Question:
Apparently there is an image underneath another image, so is the super image (the one with the mailbox icon) just designed to be transparent in Photoshop, or Gimp, etc, or they used some other cool trick inside Cocoa?
I want to replicate this look.
Thanks!
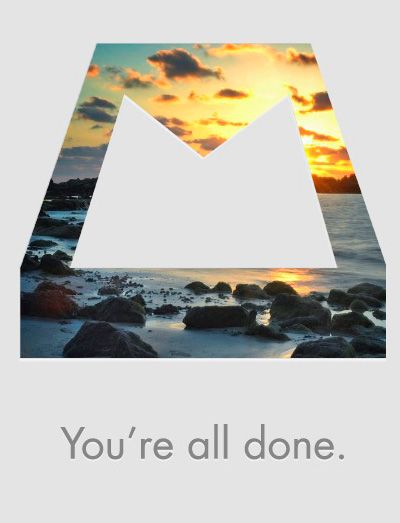
Answer: You can do it much easier with Photoshop (or with Gimp, i never used it but it is a fundamental feature it should exist). To do it in photoshop create a layer like your M shape filled with white or any other color, then copy the image you want to be masked to a new layer, arrange it to be the upper layer to M-shape layer. Then right click on image layer and press "create clipping mask" in context menu. It is very easy but then you won't be able to change image.
A dynamic alternative is to use 'CALayer''s 'mask' property. Again create a .png mask image with an M-shape and make sure other parts of the image are transparent. Then you may use this code to mask any image with the mask you created.
'''
CALayer *maskLayer = [CALayer layer];
UIImage *mask = [UIImage imageNamed:@"mask.png"];
maskLayer.contents = (id)mask.CGImage;
maskLayer.bounds = (CGRect){CGPointZero, mask.size};
UIImageView *viewToMask = [[UIImageView alloc] initWithFrame:someFrame];
viewToMask.image = [UIImage imageNamed:@"picture.png"];
viewToMask.layer.mask = maskLayer;
viewToMask.layer.masksToBounds = YES;
'''
You may also have a look at answers posted in :<URL>